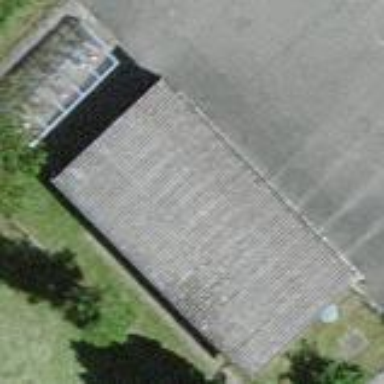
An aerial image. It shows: Shed.